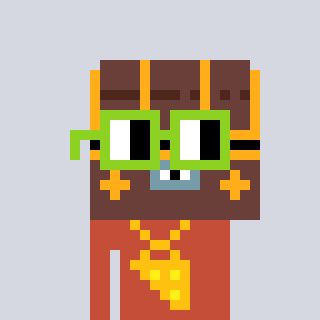
a pixel art character with square light green glasses, a treasure chest-shaped head and a rust-colored body on a cool background